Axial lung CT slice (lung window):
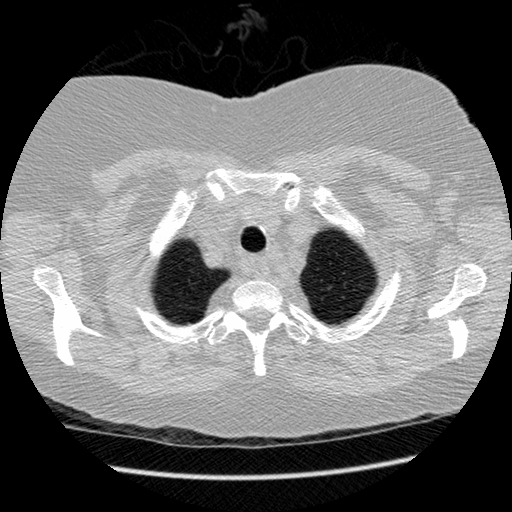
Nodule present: no